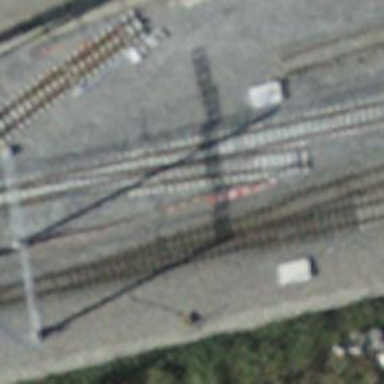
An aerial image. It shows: Narrow-gauge railway track with one electrified contact line.